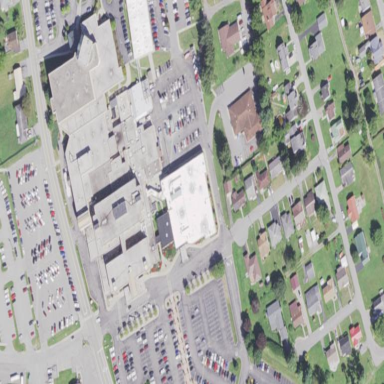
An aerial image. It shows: Healthcare facility categorized as hospital.